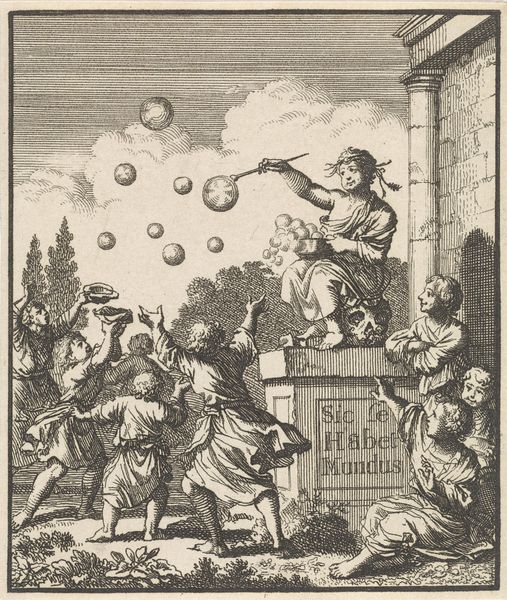
Titel: Kind blaast bellen op een pedestal
Künstler: Jan Luyken
Standort: Amsterdam
Institution: Rijksmuseum
Schlagwörter: baum, weiß, wolken, bäume, mädchen, grau, kleider, schwarz, säule, sockel, natur, boden, gewand, haare, gewänder, pflanzen, kinder, kreis, schalen, buben, linien, spielen, podest, zeigen, spiel, druck, radierung, stich, kupfer, kugeln, römer, toga, hunger, fangen, kupferstich, blasen, latein, seifenblasen, sic fe habet mundus, klugen